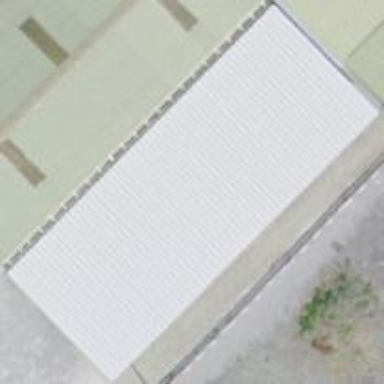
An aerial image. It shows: View of roof of building.